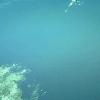
Label: water